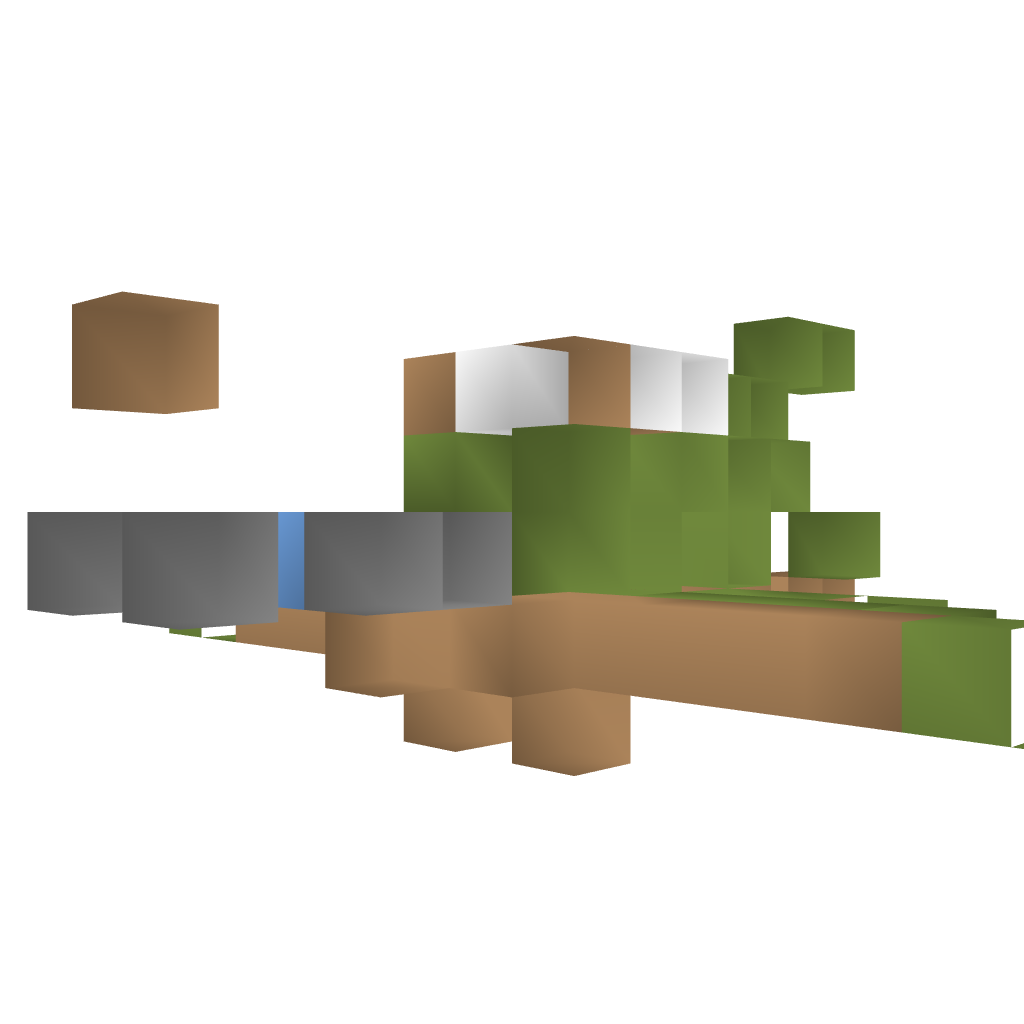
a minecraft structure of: Fighter Bf 109 K1 bad low quality